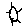
Label: sun